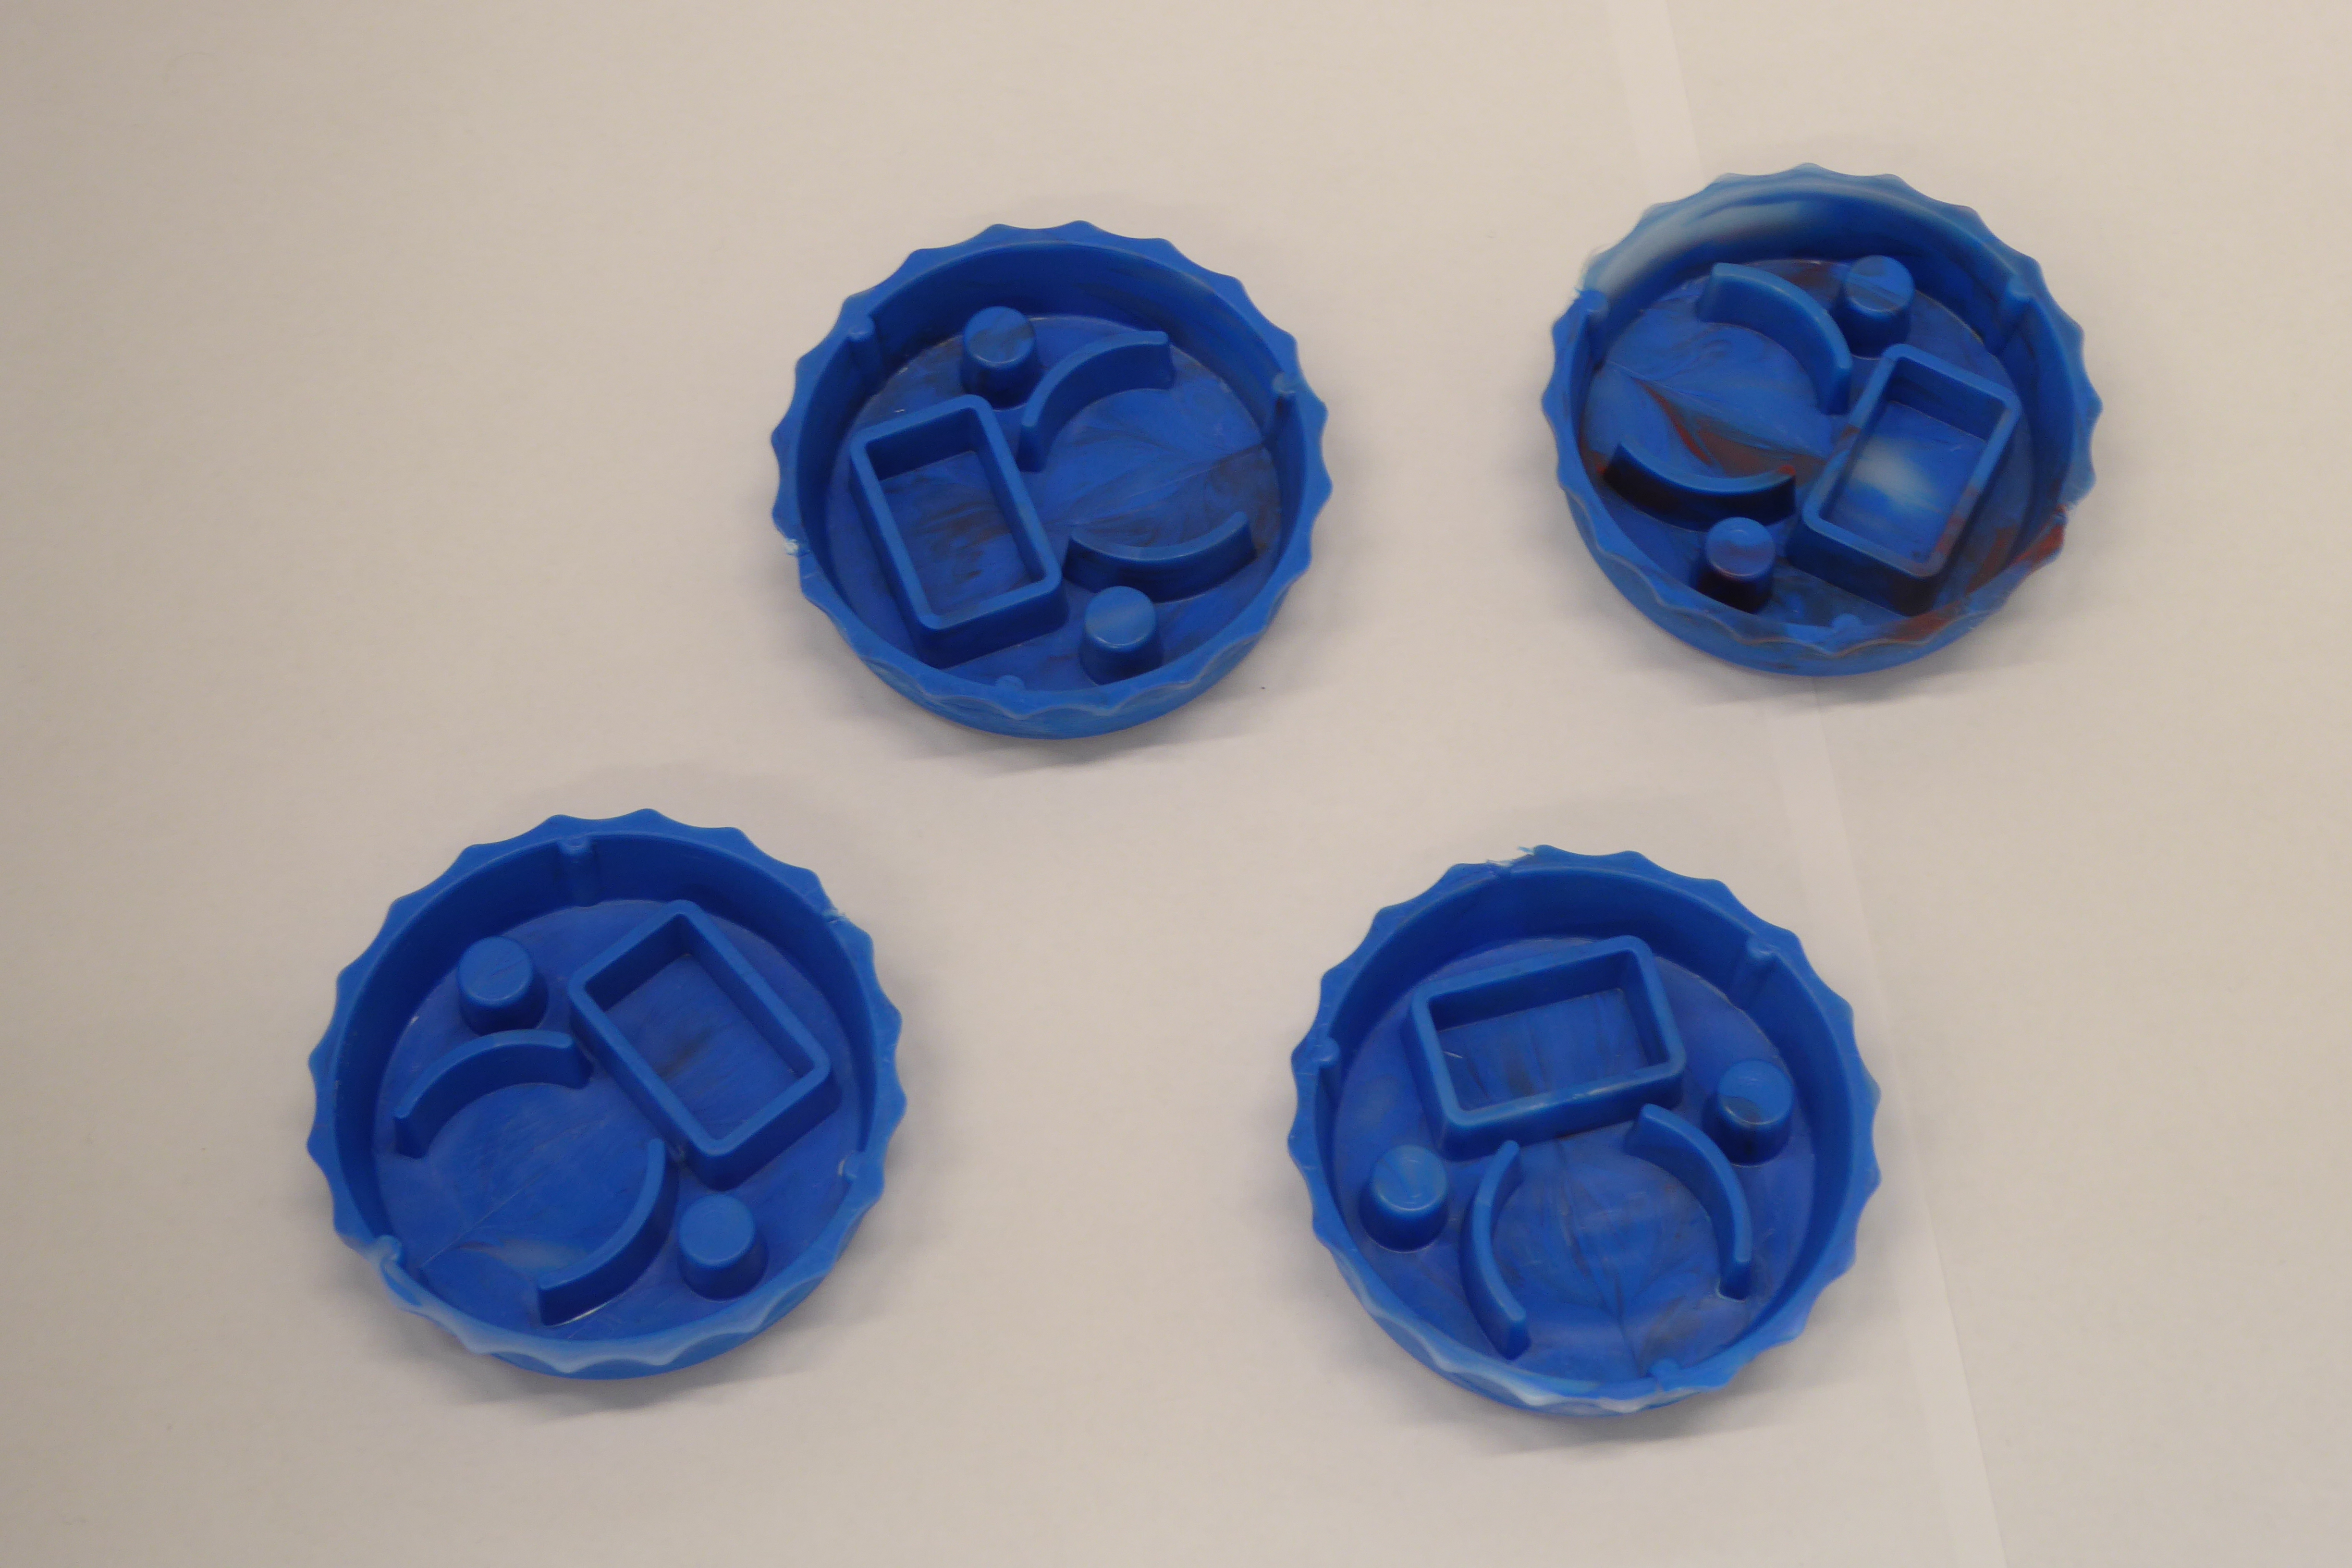
Label: Bottle Opener - Cover